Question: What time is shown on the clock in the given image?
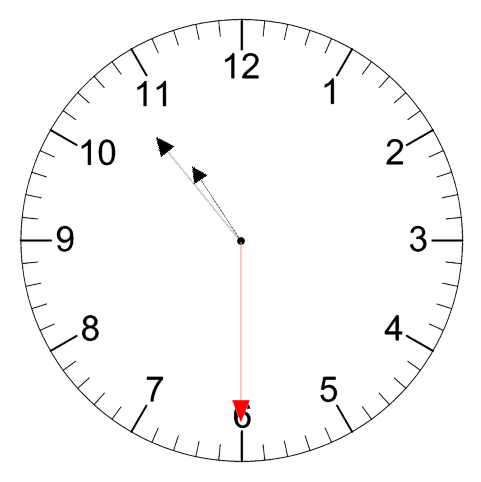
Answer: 10:53:30